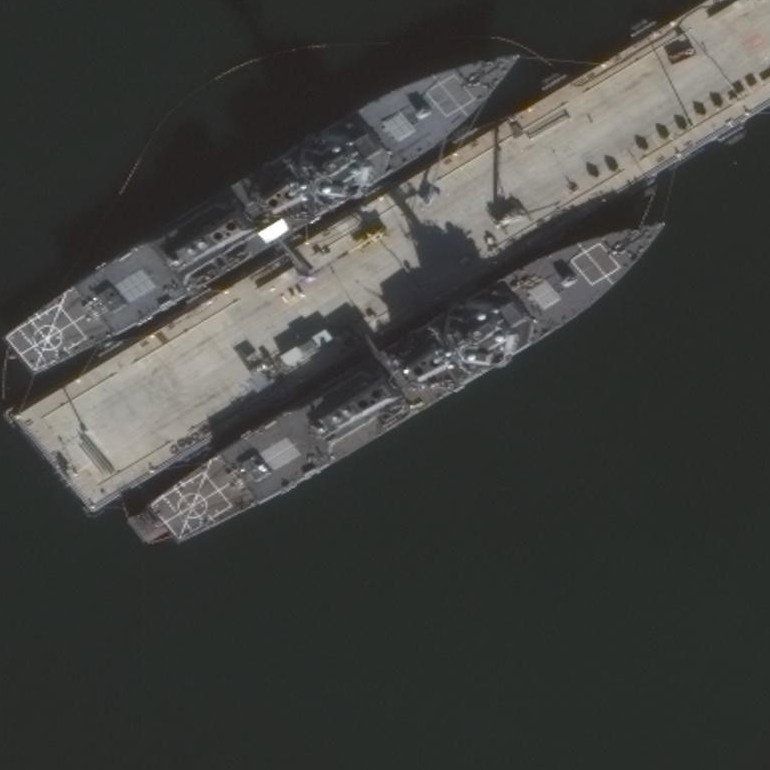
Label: destroyer